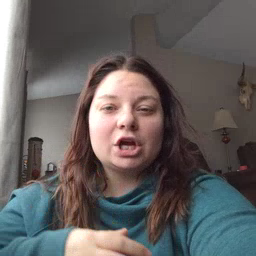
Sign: dryer